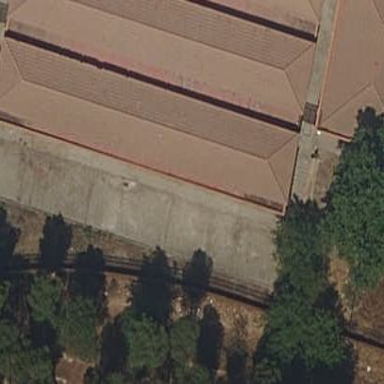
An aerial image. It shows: School building with hipped roof design.